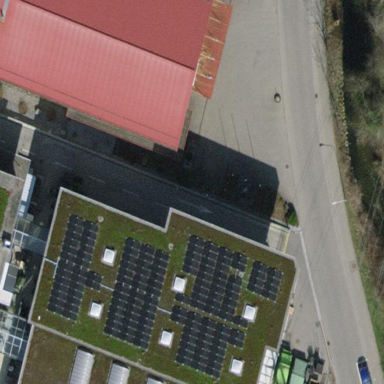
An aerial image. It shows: Building that serves as garden center.